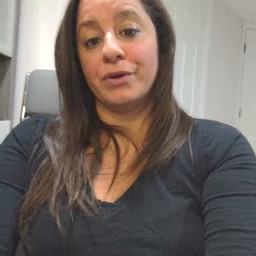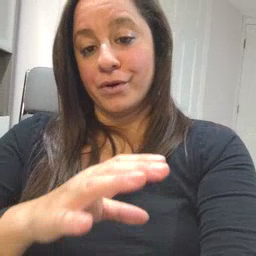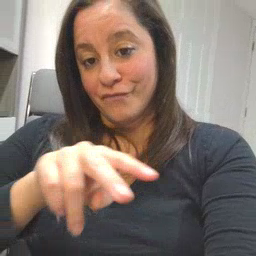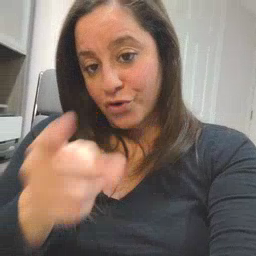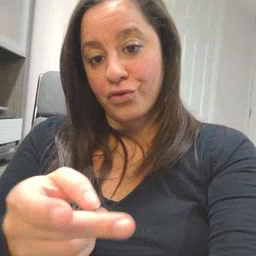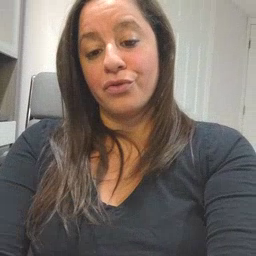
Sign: fall